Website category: sports
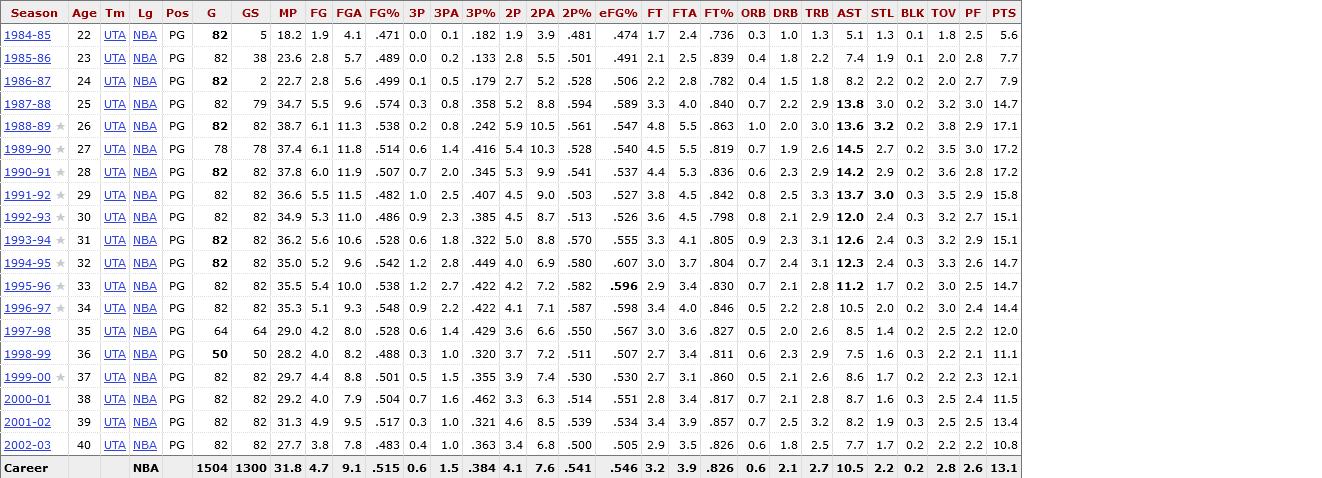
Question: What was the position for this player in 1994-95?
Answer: PG

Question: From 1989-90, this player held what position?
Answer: PG

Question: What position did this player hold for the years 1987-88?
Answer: PG

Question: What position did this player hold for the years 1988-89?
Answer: PG

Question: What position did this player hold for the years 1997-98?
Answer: PG

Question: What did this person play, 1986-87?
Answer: PG

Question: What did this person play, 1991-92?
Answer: PG

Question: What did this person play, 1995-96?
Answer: PG

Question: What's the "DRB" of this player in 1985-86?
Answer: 1.8

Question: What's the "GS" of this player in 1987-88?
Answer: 79

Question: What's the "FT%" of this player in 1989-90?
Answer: .819

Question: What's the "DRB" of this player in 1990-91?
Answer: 2.3

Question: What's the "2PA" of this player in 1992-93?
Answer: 8.7

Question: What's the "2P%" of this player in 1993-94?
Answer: .570

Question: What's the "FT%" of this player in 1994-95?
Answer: .804

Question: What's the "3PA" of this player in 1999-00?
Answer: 1.5

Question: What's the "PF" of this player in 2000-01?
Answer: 2.4

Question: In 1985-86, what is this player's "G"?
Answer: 82

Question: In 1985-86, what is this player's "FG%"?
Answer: .489

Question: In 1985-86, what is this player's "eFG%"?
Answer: .491

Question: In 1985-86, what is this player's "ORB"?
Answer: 0.4

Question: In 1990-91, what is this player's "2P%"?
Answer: .541

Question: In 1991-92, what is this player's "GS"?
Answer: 82

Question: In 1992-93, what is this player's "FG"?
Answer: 5.3

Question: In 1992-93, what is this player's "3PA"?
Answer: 2.3

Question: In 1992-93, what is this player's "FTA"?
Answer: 4.5

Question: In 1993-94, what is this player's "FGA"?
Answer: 10.6

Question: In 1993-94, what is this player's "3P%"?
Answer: .322

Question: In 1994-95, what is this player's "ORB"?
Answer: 0.7

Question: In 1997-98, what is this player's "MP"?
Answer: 29.0

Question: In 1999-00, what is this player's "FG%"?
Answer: .501

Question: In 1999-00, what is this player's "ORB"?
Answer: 0.5

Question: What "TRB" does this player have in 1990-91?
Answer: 2.9

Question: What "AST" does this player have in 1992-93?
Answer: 12.0

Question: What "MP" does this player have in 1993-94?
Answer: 36.2

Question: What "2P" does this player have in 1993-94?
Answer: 5.0

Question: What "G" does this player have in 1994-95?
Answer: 82

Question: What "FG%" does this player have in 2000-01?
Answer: .504

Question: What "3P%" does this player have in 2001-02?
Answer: .321

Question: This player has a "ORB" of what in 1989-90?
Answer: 0.7

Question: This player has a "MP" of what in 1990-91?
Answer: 37.8

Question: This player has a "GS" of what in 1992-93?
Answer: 82

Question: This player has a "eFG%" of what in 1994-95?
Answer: .607

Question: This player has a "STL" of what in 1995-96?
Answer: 1.7

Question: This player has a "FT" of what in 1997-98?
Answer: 3.0

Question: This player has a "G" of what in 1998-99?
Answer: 50

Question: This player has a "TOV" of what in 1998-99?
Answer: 2.2

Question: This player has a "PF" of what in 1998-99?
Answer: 2.1

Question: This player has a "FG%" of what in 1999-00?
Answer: .501

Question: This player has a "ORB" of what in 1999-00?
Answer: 0.5

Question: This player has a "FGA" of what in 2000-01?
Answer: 7.9

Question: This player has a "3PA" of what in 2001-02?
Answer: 1.0

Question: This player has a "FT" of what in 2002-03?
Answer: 2.9

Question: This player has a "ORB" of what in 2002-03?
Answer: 0.6

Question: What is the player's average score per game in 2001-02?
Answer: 13.4

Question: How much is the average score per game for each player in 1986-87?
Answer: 7.9

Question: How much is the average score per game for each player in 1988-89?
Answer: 17.1

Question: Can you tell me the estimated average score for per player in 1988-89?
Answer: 17.1

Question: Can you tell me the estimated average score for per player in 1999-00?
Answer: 12.1

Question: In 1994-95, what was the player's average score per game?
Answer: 14.7

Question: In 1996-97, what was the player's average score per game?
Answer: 14.4

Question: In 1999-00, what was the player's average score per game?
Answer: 12.1

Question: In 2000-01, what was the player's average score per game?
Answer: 11.5

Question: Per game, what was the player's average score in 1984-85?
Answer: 5.6